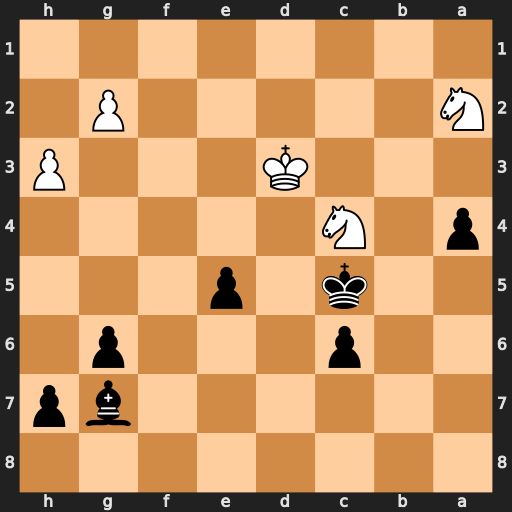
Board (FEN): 8/6bp/2p3p1/2k1p3/p1N5/3K3P/N5P1/8
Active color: b
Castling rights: -
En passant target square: -
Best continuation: e4+ Kxe4 Kxc4